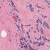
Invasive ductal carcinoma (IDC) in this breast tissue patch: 1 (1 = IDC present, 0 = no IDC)